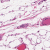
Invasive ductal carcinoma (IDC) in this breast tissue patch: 0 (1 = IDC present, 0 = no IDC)